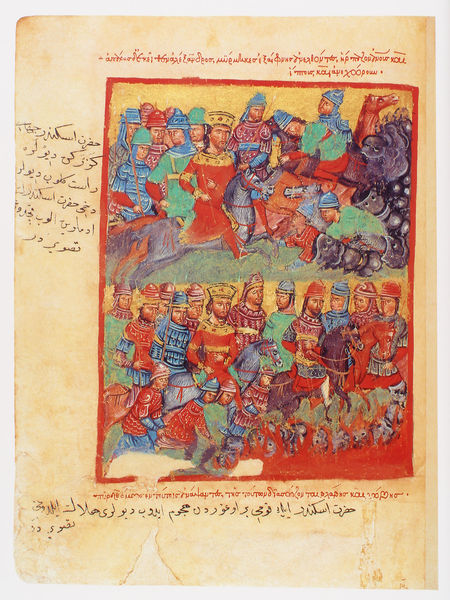
Titel: Der griechische Alexanderroman
Institution: Venedig, Hellenic Institute Codex Gr. 5
Schlagwörter: blau, feuer, grün, ocker, männer, rot, beige, alt, rahmen, reich, krone, pferde, reiter, schrift, farbe, lila, könig, soldaten, buch, seite, text, ritter, armee, heer, helme, arabisch, kreuzzug, lanzen, konig, buchmalerei, nahost, fernost, alexanderroman